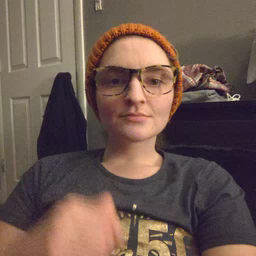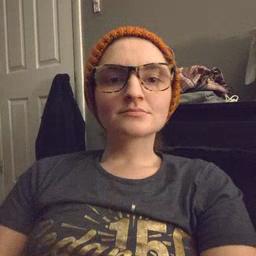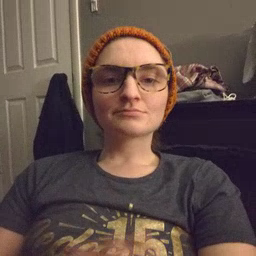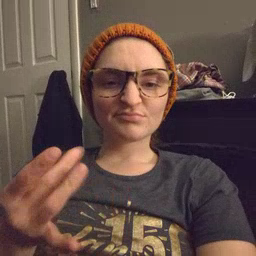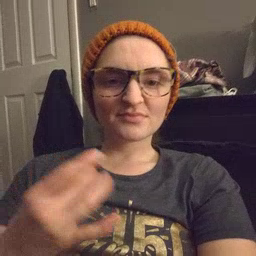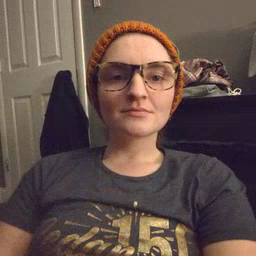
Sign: sticky